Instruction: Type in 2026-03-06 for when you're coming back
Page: home
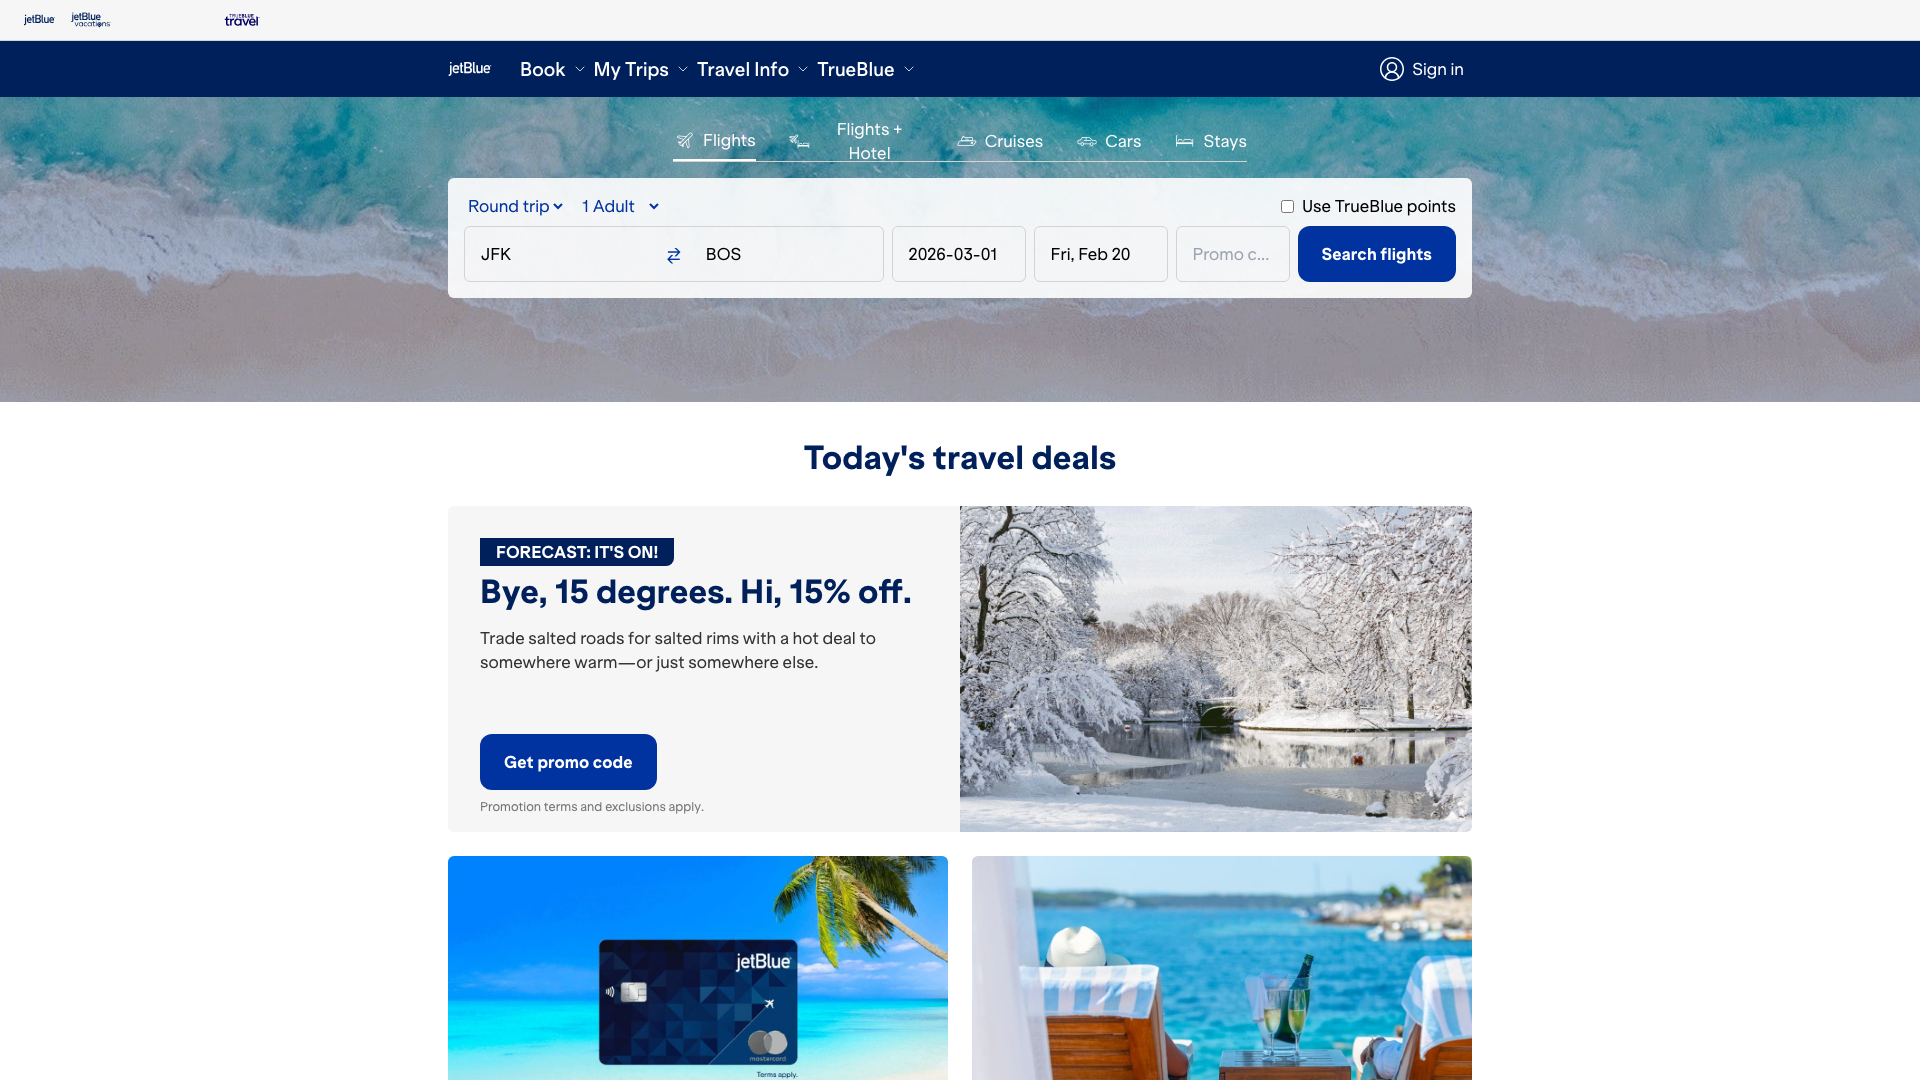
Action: type